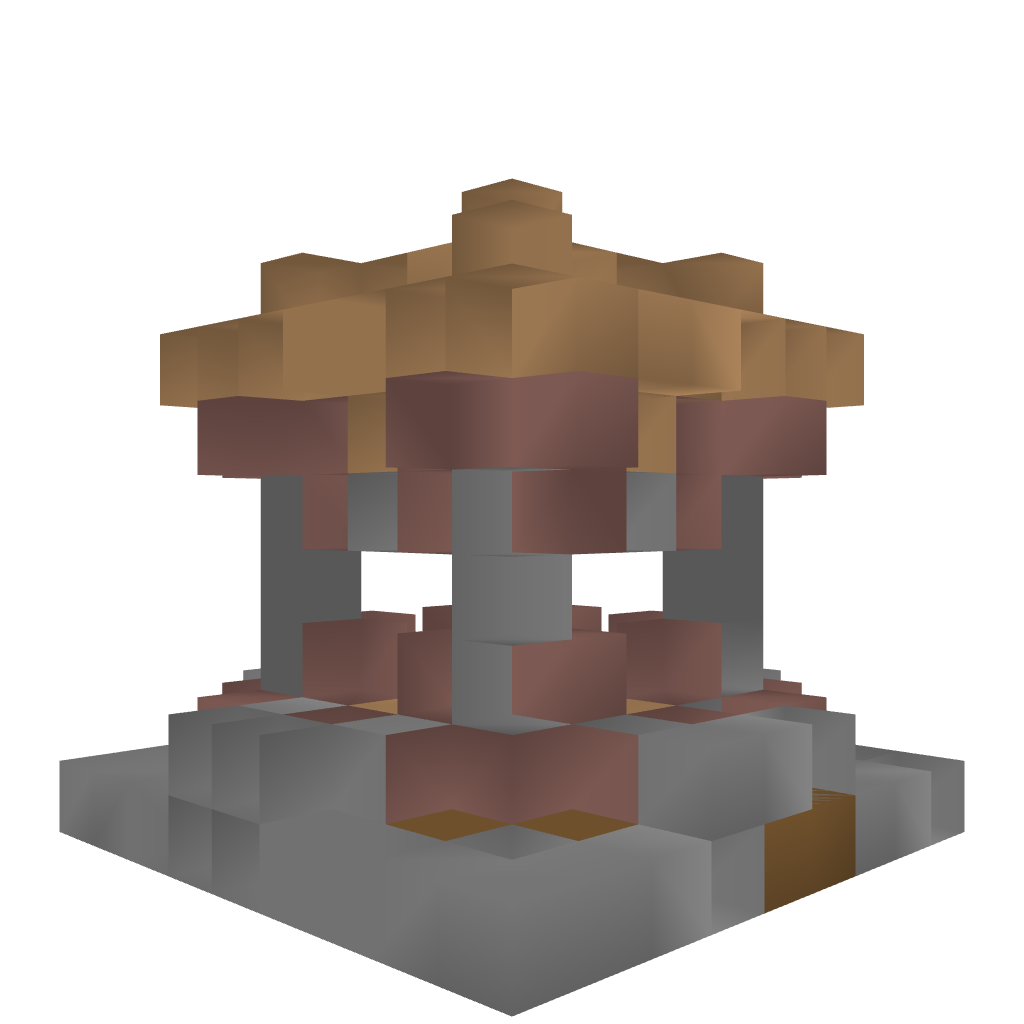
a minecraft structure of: HealingShrine 1 bad low quality